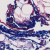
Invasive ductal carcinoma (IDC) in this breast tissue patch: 0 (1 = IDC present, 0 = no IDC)